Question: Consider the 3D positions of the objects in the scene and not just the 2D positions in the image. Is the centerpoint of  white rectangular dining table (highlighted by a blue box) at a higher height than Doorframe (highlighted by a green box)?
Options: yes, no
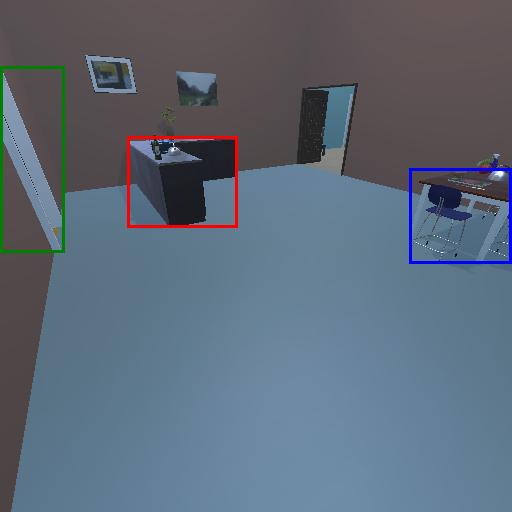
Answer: yes